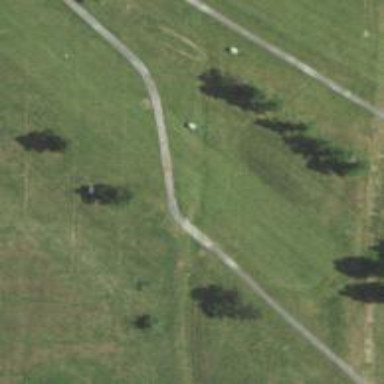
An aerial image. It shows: Footway that serves as golf path.